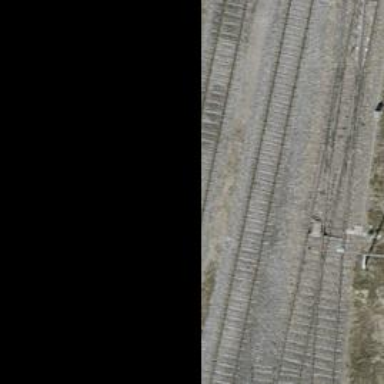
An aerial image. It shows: Siding railway track with one set of rails.